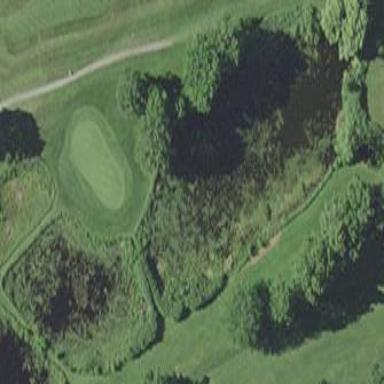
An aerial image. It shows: Picturesque scene of golf course with lateral water hazard.